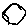
Label: hexagon